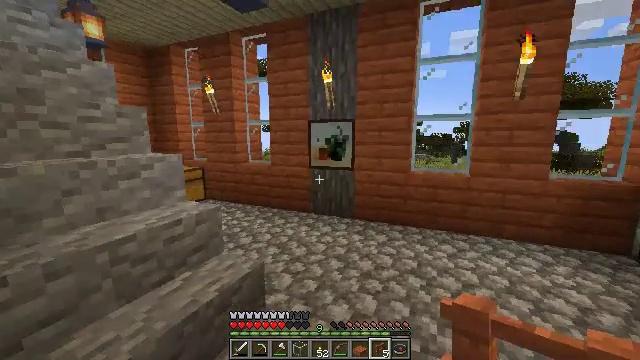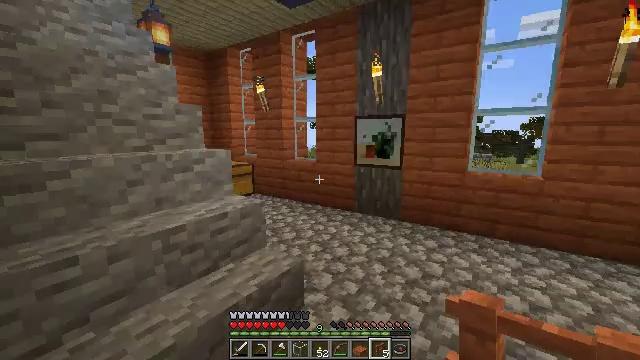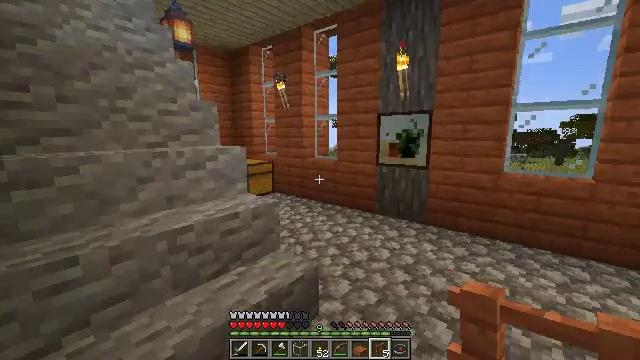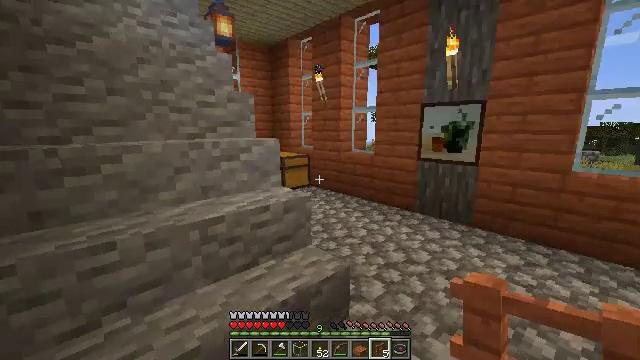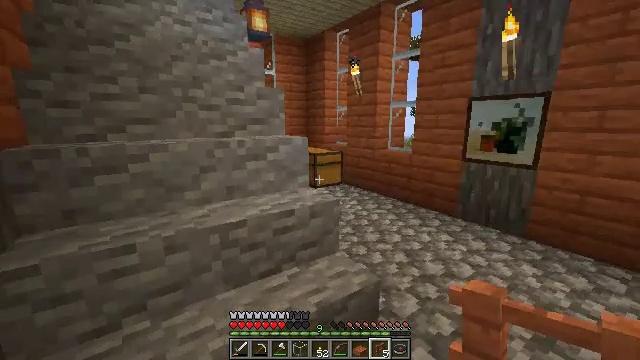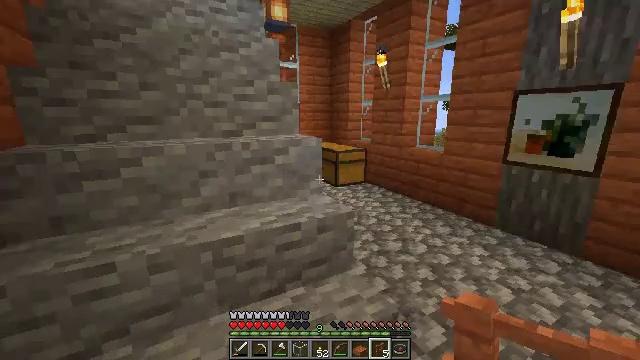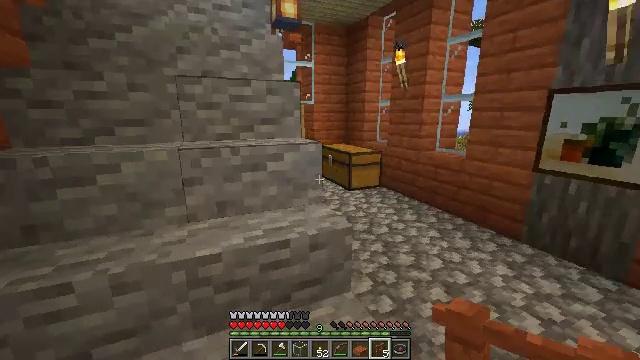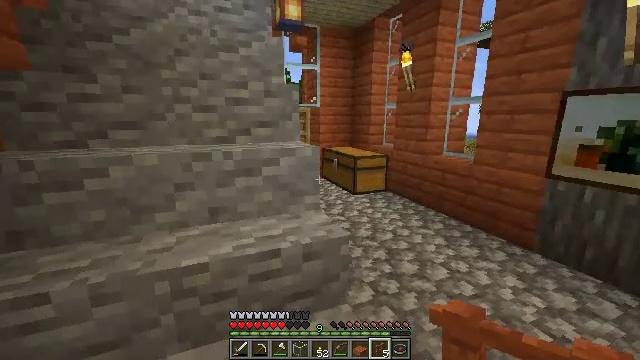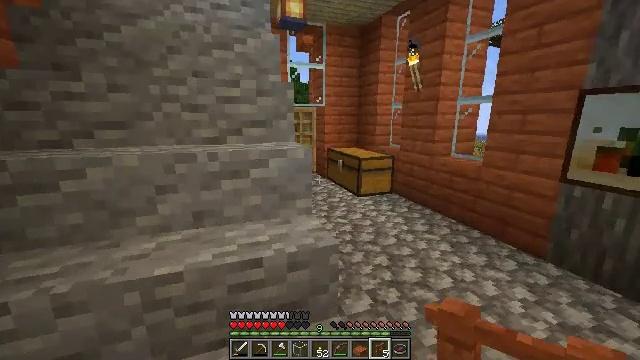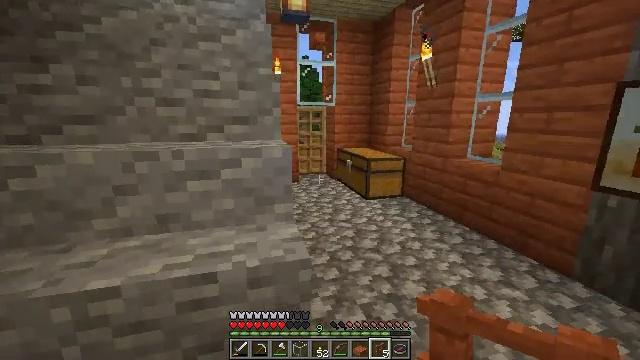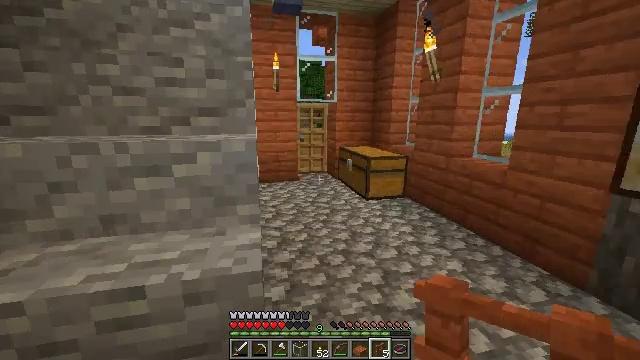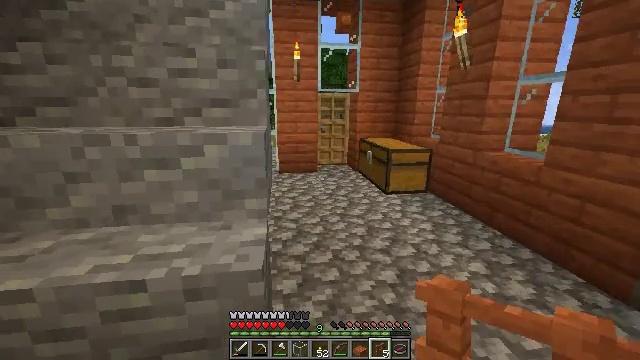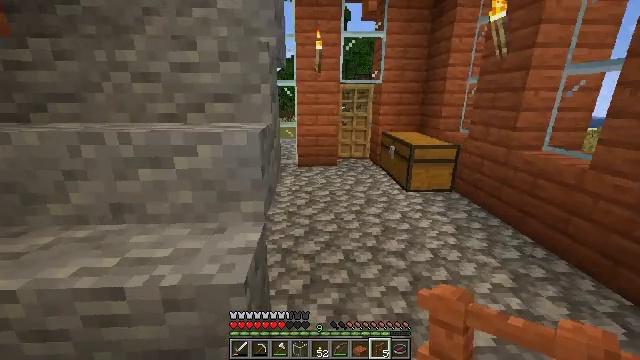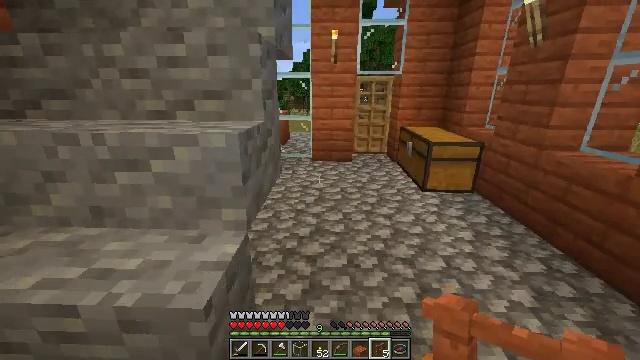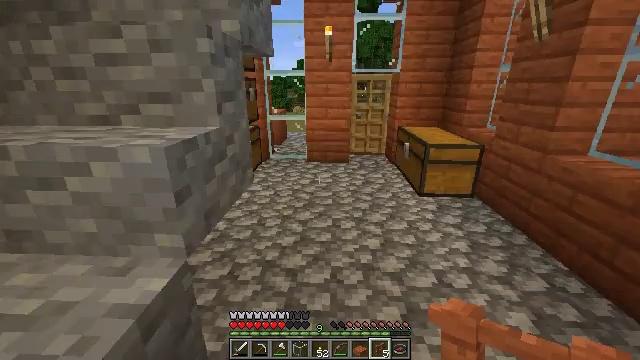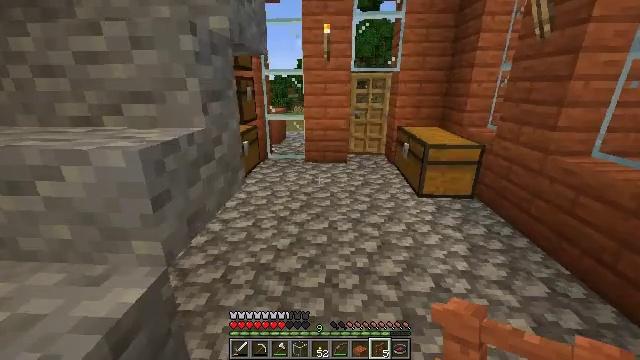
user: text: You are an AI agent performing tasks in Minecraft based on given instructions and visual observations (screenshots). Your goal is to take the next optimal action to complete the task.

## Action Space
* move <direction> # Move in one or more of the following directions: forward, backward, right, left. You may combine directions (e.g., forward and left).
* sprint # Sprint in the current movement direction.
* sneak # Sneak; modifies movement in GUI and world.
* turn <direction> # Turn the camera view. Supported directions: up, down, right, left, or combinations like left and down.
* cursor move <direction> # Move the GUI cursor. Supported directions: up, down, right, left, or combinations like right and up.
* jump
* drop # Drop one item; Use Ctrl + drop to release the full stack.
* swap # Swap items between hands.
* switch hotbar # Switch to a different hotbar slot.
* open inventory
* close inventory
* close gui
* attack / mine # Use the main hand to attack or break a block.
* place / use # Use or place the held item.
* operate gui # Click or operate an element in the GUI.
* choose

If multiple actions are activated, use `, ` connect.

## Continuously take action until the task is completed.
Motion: motion action
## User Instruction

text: Remove the acacia slab from the structure.
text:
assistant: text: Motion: move forward, turn left
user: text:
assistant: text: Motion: move forward, turn left
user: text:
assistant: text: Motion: move forward, turn left and down
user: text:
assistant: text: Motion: move forward, turn left
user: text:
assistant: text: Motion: move forward and move right, turn left and down
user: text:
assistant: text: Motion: move forward and move right, turn left
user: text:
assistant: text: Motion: move forward and move right, turn left
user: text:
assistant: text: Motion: move forward and move right, turn left
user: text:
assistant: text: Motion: move forward and move right, turn left
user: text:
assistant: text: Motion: move forward and move right, turn left
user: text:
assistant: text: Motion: move forward and move right, turn left and down
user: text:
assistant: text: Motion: move forward and move right, turn left and down
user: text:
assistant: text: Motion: move forward and move right, turn left and down
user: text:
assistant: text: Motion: move forward and move right, turn left
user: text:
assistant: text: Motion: move forward and move right
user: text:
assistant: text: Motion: move forward and move right, turn left and down
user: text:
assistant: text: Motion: move forward and move right, turn left and down
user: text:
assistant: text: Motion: move forward and move right, turn left
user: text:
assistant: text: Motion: move forward and move right, turn left
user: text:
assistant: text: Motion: move forward and move right, turn left
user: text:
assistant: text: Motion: move forward and move right, turn left
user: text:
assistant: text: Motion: move forward and move right, turn left
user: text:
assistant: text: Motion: move forward and move right
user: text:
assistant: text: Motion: move forward and move right
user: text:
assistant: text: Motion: move forward and move right, turn left
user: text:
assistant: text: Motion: move forward and move right, turn left and down
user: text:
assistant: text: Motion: move forward and move right, turn left and down
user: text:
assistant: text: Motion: move forward, turn left and down
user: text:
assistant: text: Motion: move forward, turn left
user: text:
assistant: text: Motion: use / place